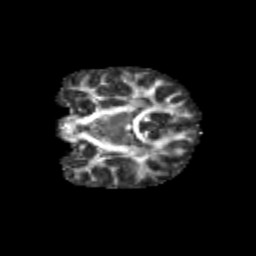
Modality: FA
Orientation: coronal
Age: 11
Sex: female
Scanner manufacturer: siemens
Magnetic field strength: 3 T
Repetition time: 3.8 s
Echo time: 0.07 s